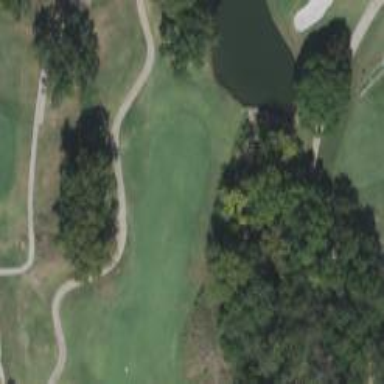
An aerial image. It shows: Golf hole.